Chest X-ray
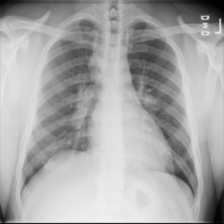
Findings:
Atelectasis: negative
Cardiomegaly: negative
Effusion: negative
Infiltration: negative
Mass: negative
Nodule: negative
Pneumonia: negative
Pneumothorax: negative
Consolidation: negative
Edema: negative
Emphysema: negative
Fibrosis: negative
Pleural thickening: negative
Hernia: negative